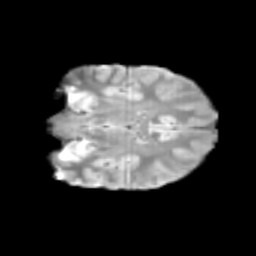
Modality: T2w
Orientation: coronal
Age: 11
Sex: male
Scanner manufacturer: siemens
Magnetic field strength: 3 T
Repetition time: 3.8 s
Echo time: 0.07 s